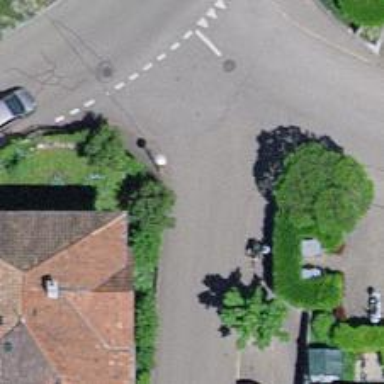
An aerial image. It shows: Residential road with asphalt surface and sidewalk on the left side.